Question: I have a memory profiler and trace an application.
In that application when I open consecutively a form multiple times (6), the application became unstable and may close.
A memory leack was suspected. So, I trace the following root path

How to read this graph in order to fix the memorey leak?
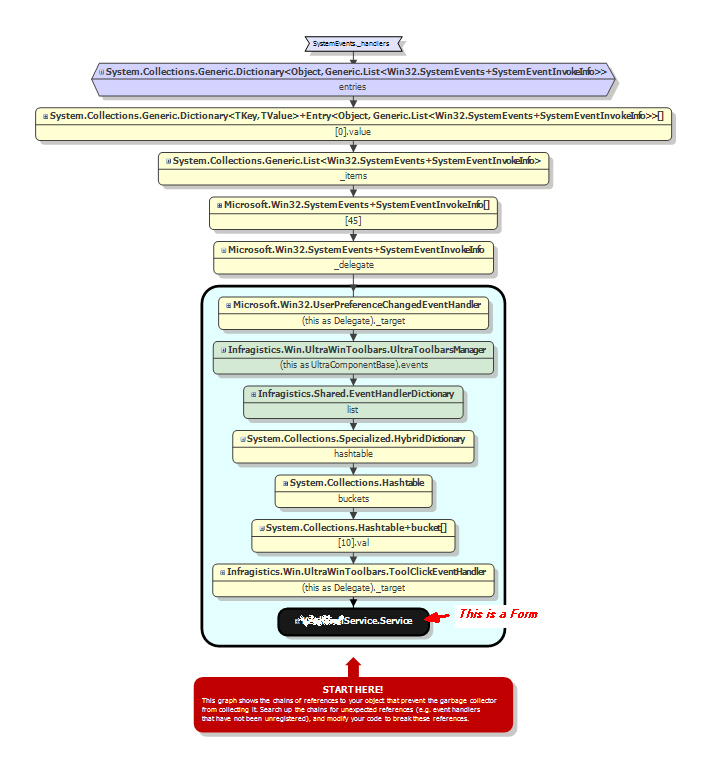
Answer: The root is on top and your control/class is on the bottom. Usually you read in either direction trying to find the problem in the path. As mentioned before, EventHandlers are a very common problem. Especially in a static context. Meaning, some class hooks by += onto an event and never unhooks again. That's no problem as long as both components, the class and the event providing one, are non-static and not kept anywhere else.
In your example, the UserPreferenceChanged event seems to be the problem and I guess it's a static event. So, the UltraToolbarsManager (which seems to be static too), hooks up that event. It seems that the UltraToolbarsManager also handles all click events for toolbar icons. So, the problem is, that your class hooks up to a ToolClick event.
Possible solutions are
1. try to dispose/clean-up the UltraToolbarsManager (if non-static) so that the UserPreferenceChanged event is unhooked or
2. unhook from ToolClick event when cleaning up your own class.